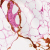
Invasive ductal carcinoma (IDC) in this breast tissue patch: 0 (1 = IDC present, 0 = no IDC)